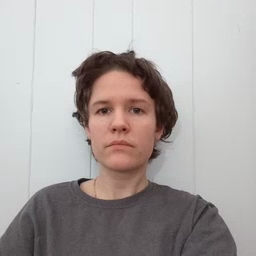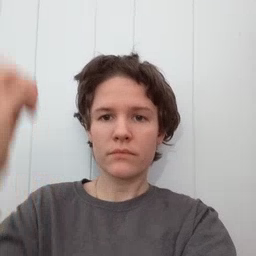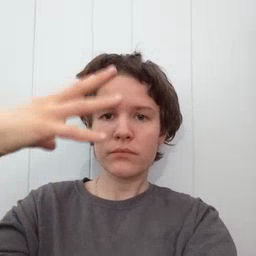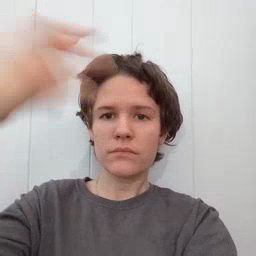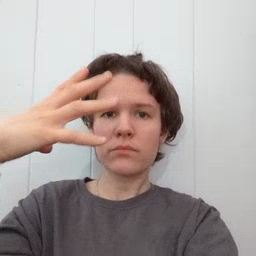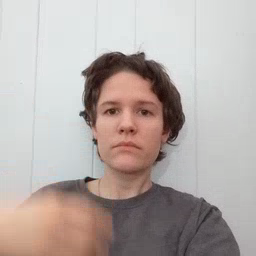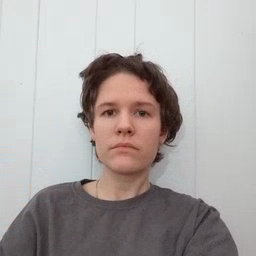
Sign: shower